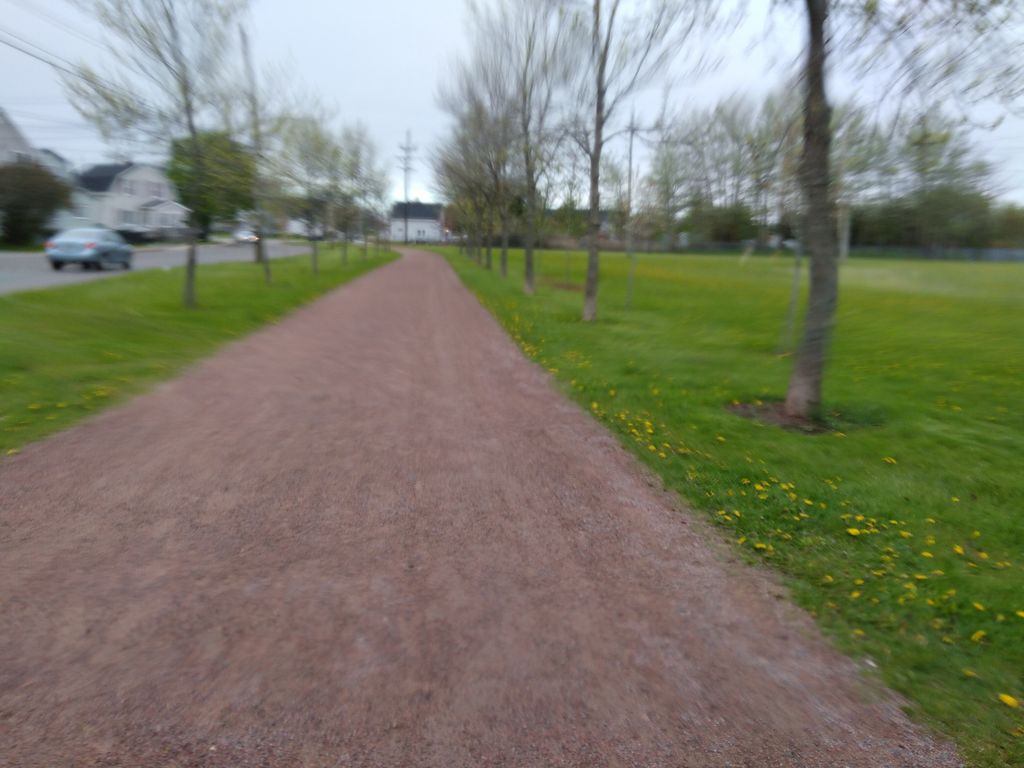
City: charlottetown